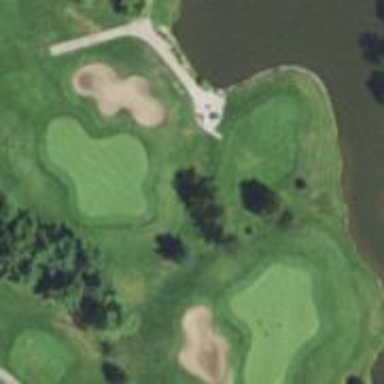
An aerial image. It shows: Grass area designated as golf tee.